九年级 · 解析几何
如图所示的是二次函数 $y=a x^{2}+b x+c$ 的部分图象, 由图象可知不等式 $a x^{2}+b x+c<0$的解集是（）

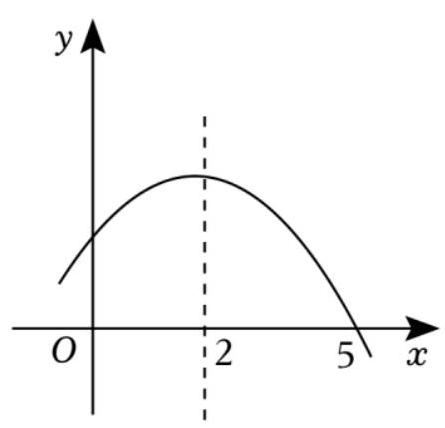
A. $-1<x<5$
B. $x>5$
C. $x<-1$ 且 $x>5$
D. $x<-1$ 或 $x>5$

答案: D
解析: 找到二次函数图象与 $x$ 轴的交点横坐标即可求解.

【详解】解: $\because$ 抛物线对称轴为直线 $x=2$, 且抛物线与 $x$ 轴交于 $(5,0)$,

$\therefore$ 抛物线与 $x$ 轴另一交点坐标为 $(-1,0)$,

$\therefore$ 不等式 $a x^{2}+b x+c<0$ 的解集是 $x<-1$ 或 $x>5$

故选: D.

【点睛】本题考查利用图象法求解一元二次不等式. “数形结合”是解题关键.